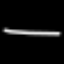
Label: line